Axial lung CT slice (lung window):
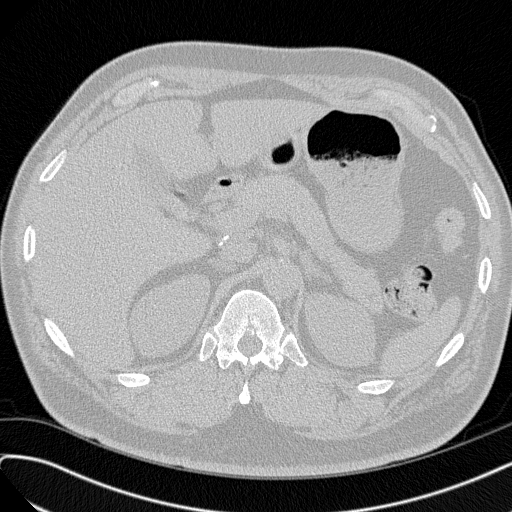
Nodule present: no